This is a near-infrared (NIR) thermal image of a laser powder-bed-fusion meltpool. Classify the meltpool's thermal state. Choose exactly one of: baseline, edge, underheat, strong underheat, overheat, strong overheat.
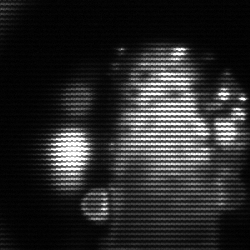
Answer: strong underheat